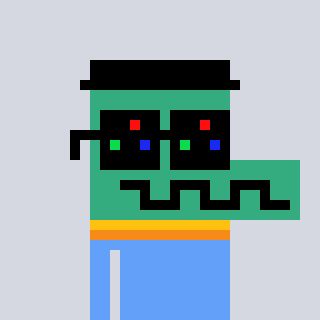
a pixel art character with square black sunglasses, a crocodile-shaped head and a blue-colored body on a cool background